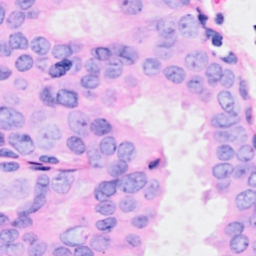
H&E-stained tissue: Breast